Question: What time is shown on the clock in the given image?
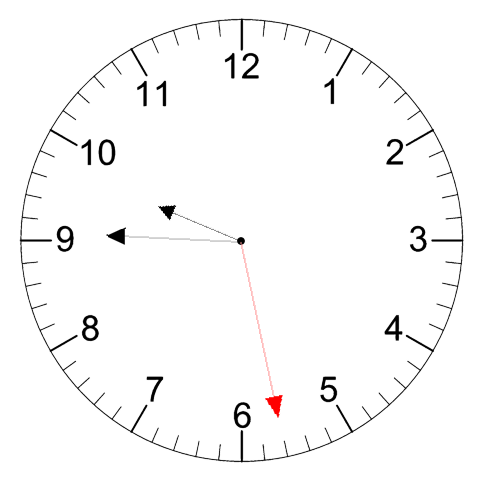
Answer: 09:45:28